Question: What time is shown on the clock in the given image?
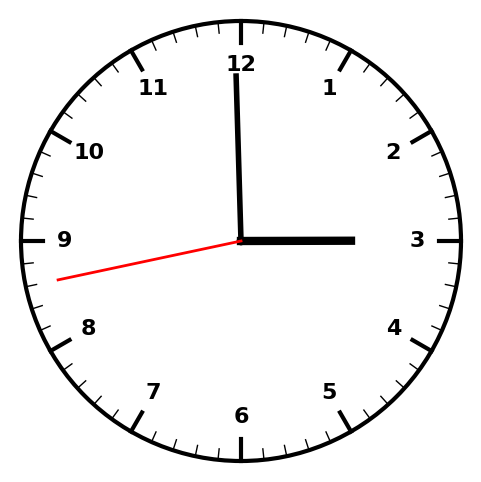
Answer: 02:59:43